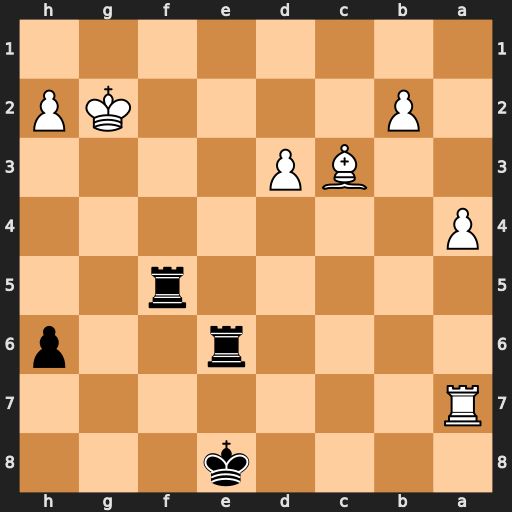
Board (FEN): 4k3/R7/4r2p/5r2/P7/2BP4/1P4KP/8
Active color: b
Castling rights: -
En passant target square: -
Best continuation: Rg6+ Kh3 Rh5#